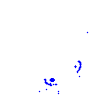
Particle: pion